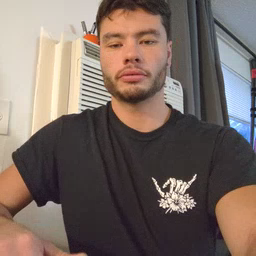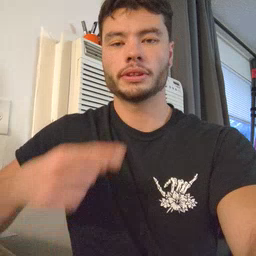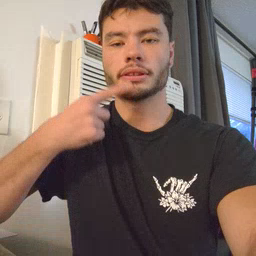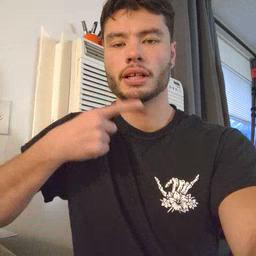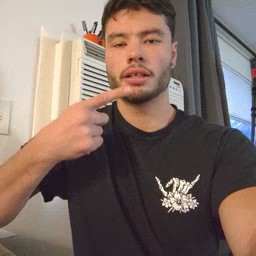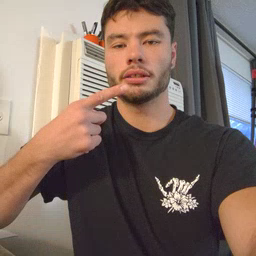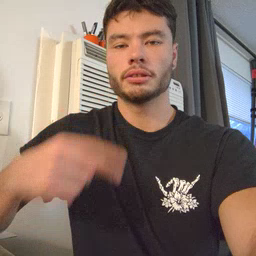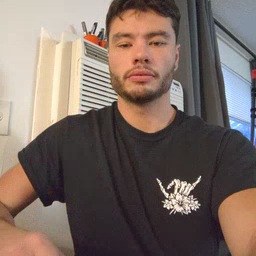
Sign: say